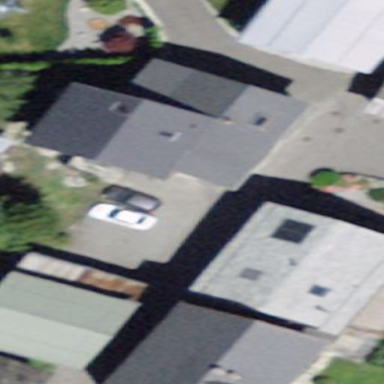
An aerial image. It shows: Residential building.